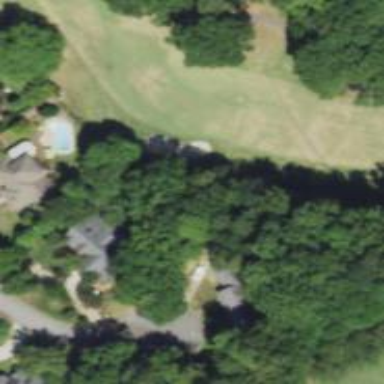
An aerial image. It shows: View of golf hole.